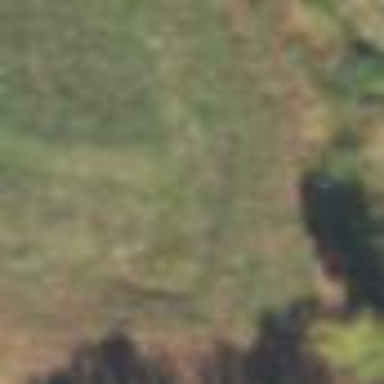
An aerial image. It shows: Area with grass used as rough in golf course.